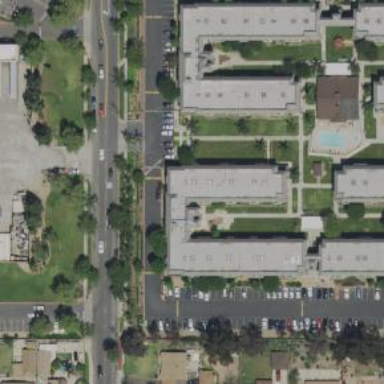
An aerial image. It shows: Image showing building with apartments.